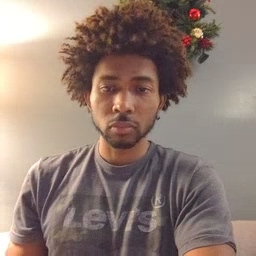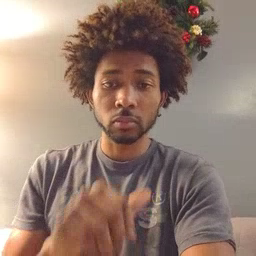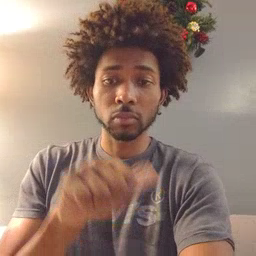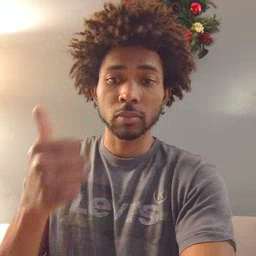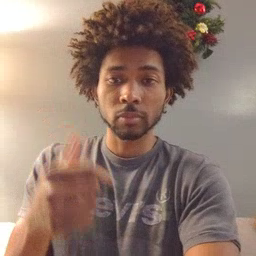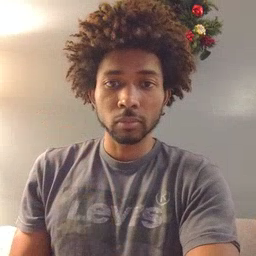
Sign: another